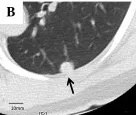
Computed tomography scan images of. Enlarged scan of the tumor.
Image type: radiology (ct)